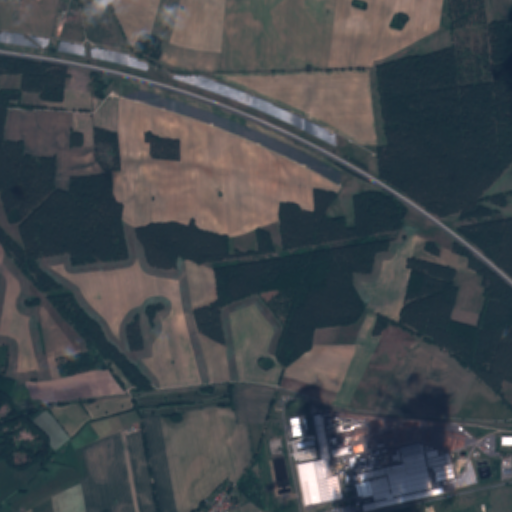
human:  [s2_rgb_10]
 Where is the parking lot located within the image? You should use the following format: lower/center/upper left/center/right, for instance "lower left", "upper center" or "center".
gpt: The parking lot is located in the lower right of the image.
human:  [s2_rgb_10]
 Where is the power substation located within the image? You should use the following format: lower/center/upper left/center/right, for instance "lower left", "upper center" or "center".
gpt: The power substation is located in the lower center of the image.
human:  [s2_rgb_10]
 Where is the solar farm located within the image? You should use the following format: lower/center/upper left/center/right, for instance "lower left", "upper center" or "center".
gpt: The solar farm is located in the upper left of the image.
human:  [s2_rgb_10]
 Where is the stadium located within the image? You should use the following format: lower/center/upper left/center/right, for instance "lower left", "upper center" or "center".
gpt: The stadium is located in the lower center of the image.
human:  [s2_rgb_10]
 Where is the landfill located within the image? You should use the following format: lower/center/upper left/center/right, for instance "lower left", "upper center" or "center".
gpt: There is no landfill in the image.